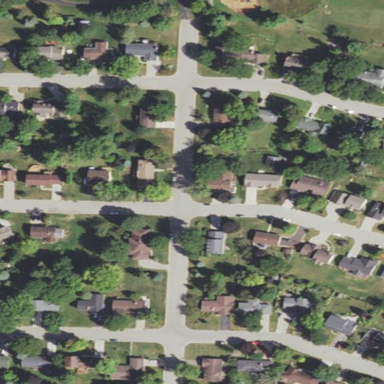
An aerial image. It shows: Residential area within neighborhood.